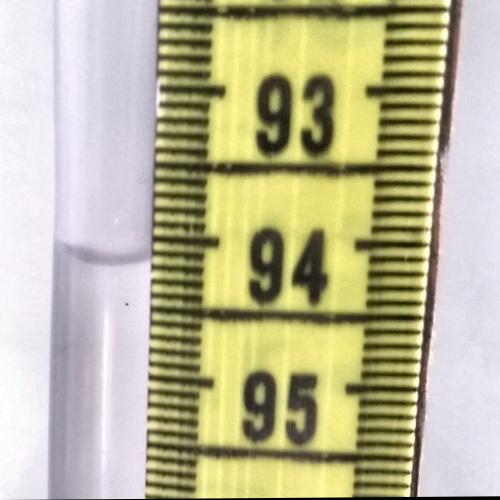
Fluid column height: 94.2 cm